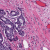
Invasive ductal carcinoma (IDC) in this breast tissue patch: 0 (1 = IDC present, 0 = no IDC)